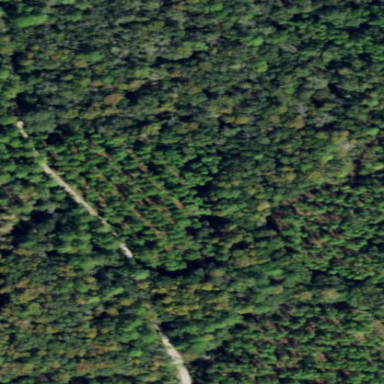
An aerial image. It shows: Forest dominated by needle-leaved trees.